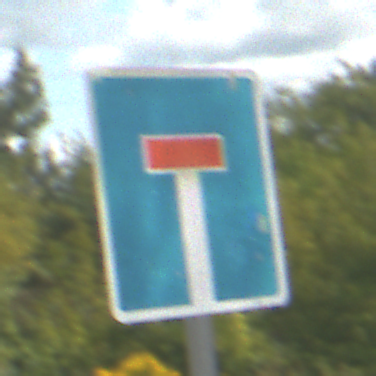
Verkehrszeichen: Sackgasse
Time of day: Midday
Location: Outdoor (Suburban)
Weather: PartlyCloudy
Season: Summer
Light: Natural